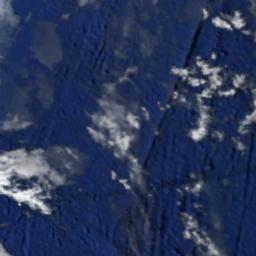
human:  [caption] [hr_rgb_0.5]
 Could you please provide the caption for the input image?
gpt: The white cloud is above blue sea .

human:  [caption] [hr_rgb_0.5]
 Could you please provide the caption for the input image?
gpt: White clouds on blue sea .

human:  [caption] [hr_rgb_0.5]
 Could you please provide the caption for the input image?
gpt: The cumulus clouds are located above the surface of the sea .

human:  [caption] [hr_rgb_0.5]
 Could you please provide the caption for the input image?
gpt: A large cloud of white clouds floated above the hills .

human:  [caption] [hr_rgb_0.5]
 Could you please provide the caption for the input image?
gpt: A few pieces of clouds over a blue sea .